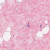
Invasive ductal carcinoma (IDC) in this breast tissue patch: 0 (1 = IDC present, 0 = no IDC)